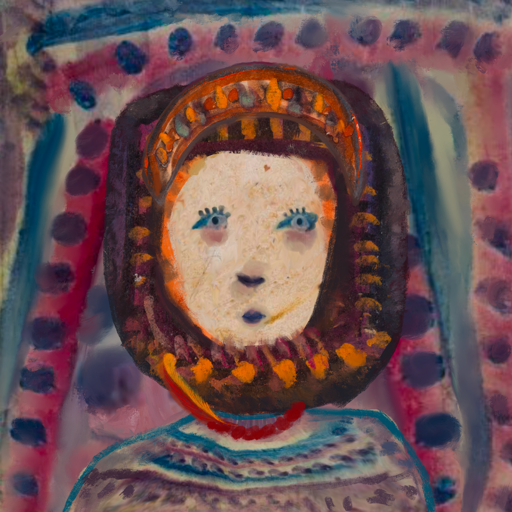
Background: HillGirl, Head And Neck Front: Rupkatha, Face Front: Hill_Girl, Bust: HillGirl, Hair Front: Doll, Head Accessory: Hypocrite, Second Necklace: Blank, Necklace: Pipe, Baby: Blank